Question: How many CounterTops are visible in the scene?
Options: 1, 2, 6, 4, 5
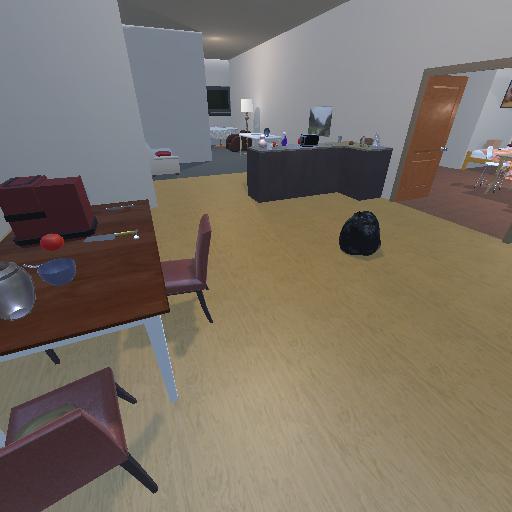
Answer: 1